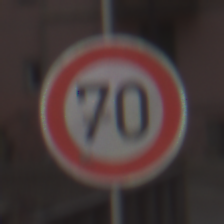
Verkehrszeichen: Geschwindigkeit70
Umgebung: Outdoor, Urban
Tageszeit: Midday
Wetter: Overcast
Licht: Natural
Jahreszeit: NotSpecified
Kontrast: LowContrast